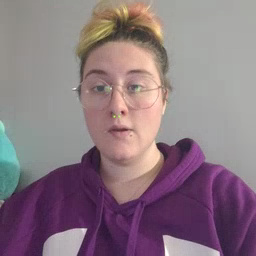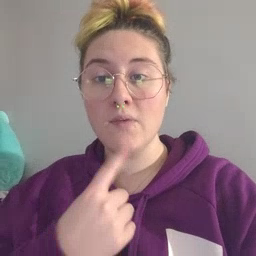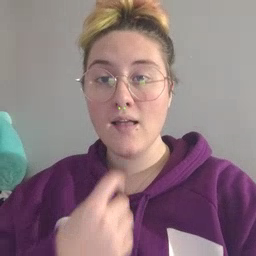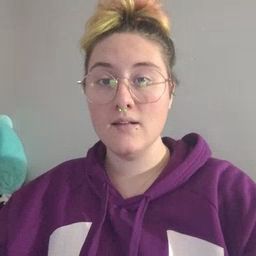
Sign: red